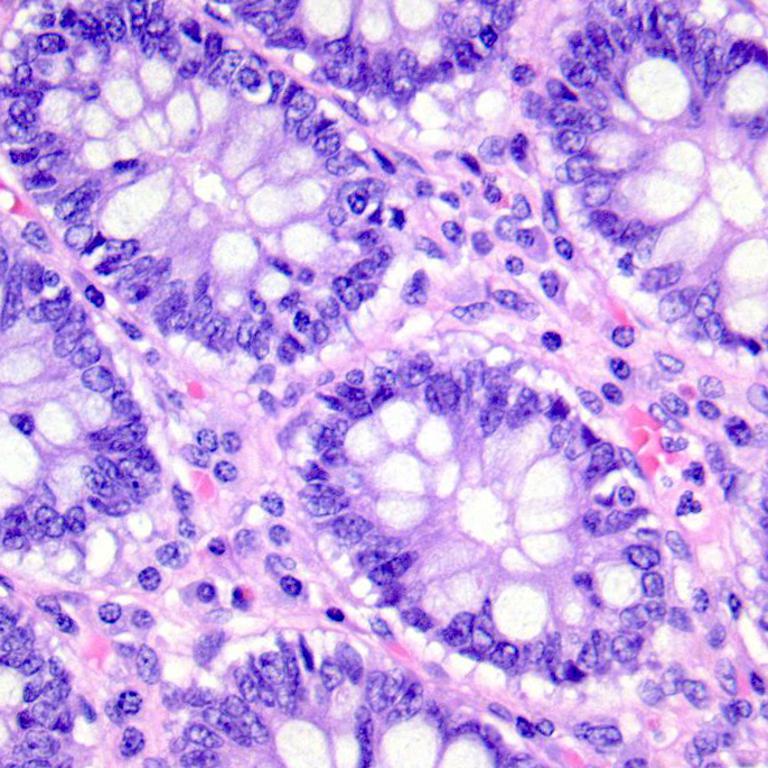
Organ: colon
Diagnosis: benign